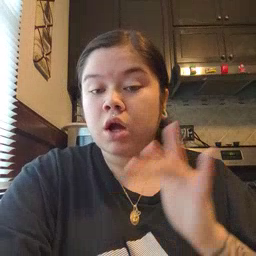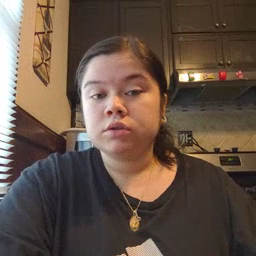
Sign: touch